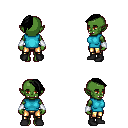
a pixel art fantasy rpg character, female body template, orc, green skin, teal sleeveless shirt, gold greaves, black long mohawk hairstyle, white cloth bracers, black shoes, four views (front, back, left, right), 2x2 character sprite sheet, small pixel art, hard edges, no anti-aliasing